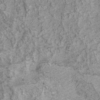
Label: not_dusty